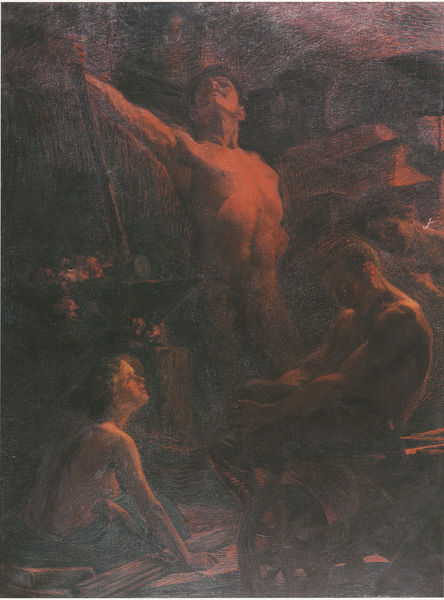
Titel: Allegoria del lavoro
Künstler: Carlo Carrà
Standort: Milano
Institution: Cooperativa di costruzioni lavoranti muratori
Schlagwörter: akt, dunkel, felsen, feuer, gott, held, himmel, mann, nackt, weiß, akte, baden, frauen, landschaft, mädchen, braun, brust, frau, grau, holz, licht, männer, schwarz, zeichnung, blick, rot, hose, stein, steine, hütte, realismus, sitzend, stehend, kind, frontal, karren, stock, engel, kauern, düster, stab, berge, gebirge, violett, rast, speichen, arbeiter, figuren, rad, wagen, wagenrad, finster, lciht, stuck, menzel, oberkörper, lachen, stolz, glut, vulkan, schwimmen, hocken, maserung, werkstatt, hammer, götter, hölle, teufel, historismus, heroisch, luzifer, unterwelt, schmied, steinbruch, amboss, blake, von stuck, aufblicken, menzl, eisenwerk, brüsten